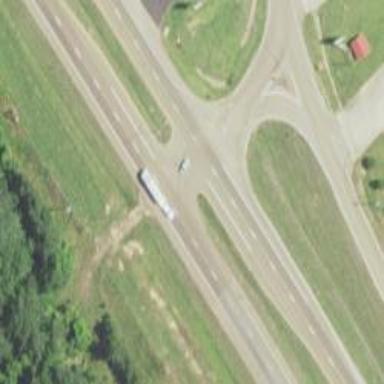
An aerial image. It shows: This image shows trunk highway that functions as expressway.